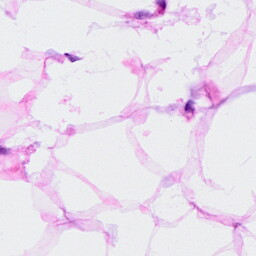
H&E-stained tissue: Breast